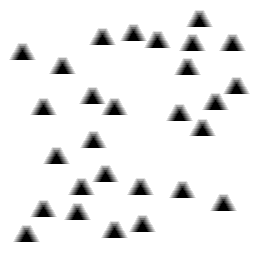
Squares: 0
Triangles: 28
Stars: 0
Total shapes: 28